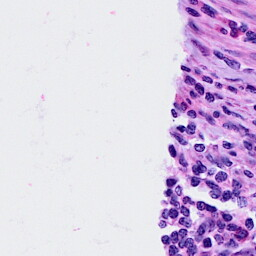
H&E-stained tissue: Cervix